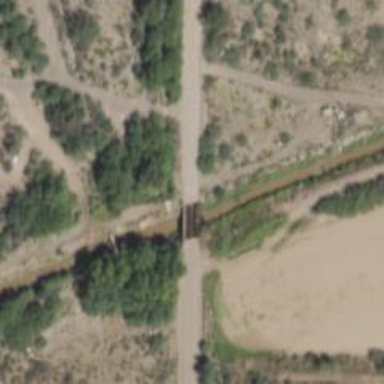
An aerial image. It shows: Service road that includes bridge.